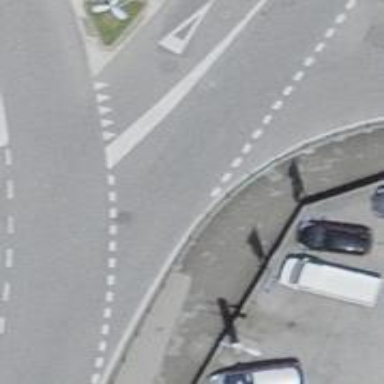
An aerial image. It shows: Road with "give way" sign.